Question: I want to introduce a new circle inside the yellow circle and nest more circles.
I tried to do it this way, but it just lets me make a circle the other keeps it compressed.
'''
<div>
<div class="wrapper">
<div class="circle-container">
<div class="circle" v-for="i in 30"></div>
</div>
</div>
<div class="wrapper2">
<div class="circle-container2">
<div class="circle2" v-for="i in 30"></div>
</div>
</div>
</div>
'''
'''
<div>
<div class="wrapper">
<div class="circle-container">
<div class="circle"></div>
<div class="circle"></div>
<div class="circle"></div>
</div>
</div>
<div class="wrapper2">
<div class="circle-container2">
<div class="circle"></div>
<div class="circle"></div>
<div class="circle"></div>
</div>
</div>
</div>
'''
I use scss.
'''
.wrapper2 {
display: flex;
width: 100%;
height: 500px
}
.circle-container2 {
margin: 8%;
position: relative;
width: 100%;
height: 100%;
}
.circle2 {
position: absolute;
top: 50%;
left: 46%;
width: 60px;
height: 60px;
border-radius: 50%;
opacity: 0.7;
background: red;
}
.wrapper {
display: flex;
width: 100%;
height: 500px
}
.circle-container {
margin: 8%;
position: relative;
width: 100%;
height: 100%;
}
.circle {
position: absolute;
top: 50%;
left: 46%;
width: 60px;
height: 60px;
border-radius: 40%;
opacity: 0.7;
background: #ffe63d;
}
@for $i from 1 through 30 {
.circle:nth-child(#{$i}) {
transform: rotate($i *12deg) translateX(480%);
@if $i == 1 or $i == 6 or $i == 11 or $i == 16 or $i == 21 or $i == 26 {
background: orange;
}
}
}
@for $j from 1 through 30 {
.circle2:nth-child(#{$j}) {
transform: rotate($j * 12 deg) translateX(480%);
@if $j == 1 or $j == 6 or $j == 11 or $j == 16 or $j == 21 or $j == 26 {
background: orange;
}
}
}
'''

I want to get something like that
<URL>
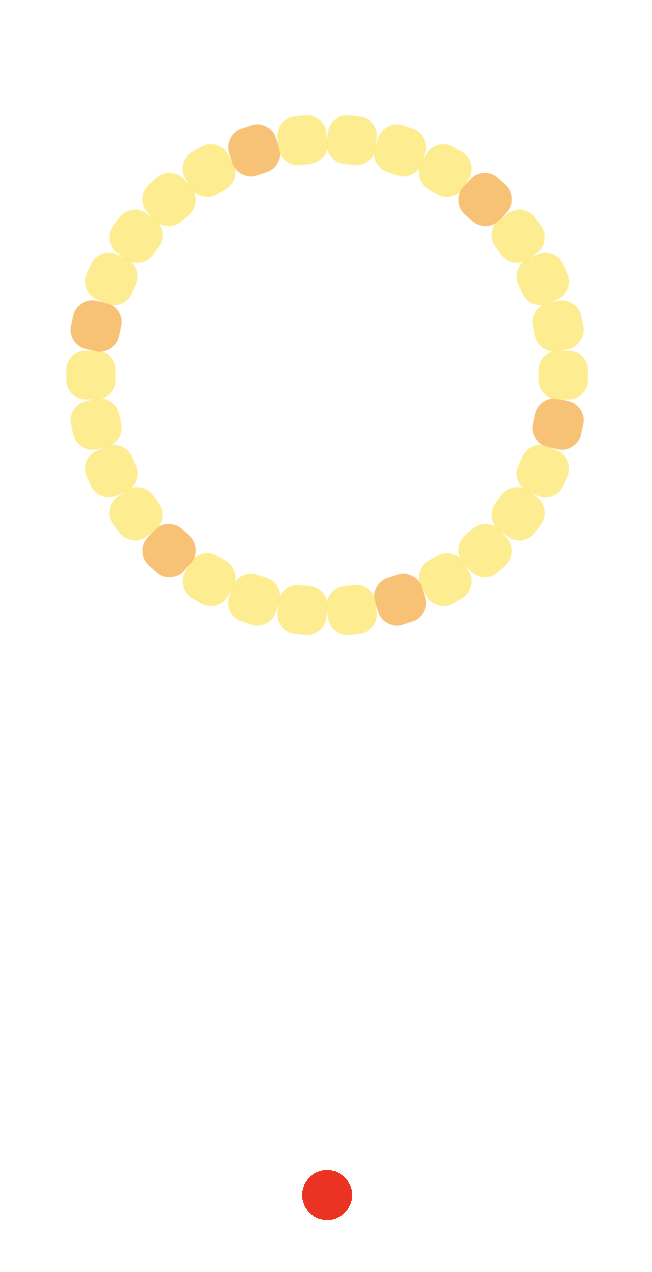
Answer: I figure that you don't have to create new wrapper, just create more '.circle' would be fine.
HTML:
'''
<div>
<div class="wrapper">
<div class="circle-container">
<div class="circle" v-for="i in 120"></div>
</div>
</div>
</div>
'''
SCSS:
'''
.wrapper {
display: flex;
width: 100%;
height: 500px
}
.circle-container {
margin: 8%;
position: relative;
width: 100%;
height: 100%;
}
.circle {
position: absolute;
top: 50%;
left: 46%;
width: 60px;
height: 60px;
border-radius: 40%;
opacity: 0.7;
background: #ffe63d;
&:nth-child(5n+1) {
background: orange;
}
}
@for $i from 1 through 120 {
.circle:nth-child(#{$i}) {
@if $i>90 {
transform: rotate($i*12deg) translateX(480%);
}
@elseif $i>60 {
transform: rotate($i*12deg) translateX(390%) scale(0.8);
}
@elseif $i>30 {
transform: rotate($i*12deg) translateX(315%) scale(0.7);
}
@else {
transform: rotate($i*12deg) translateX(252%) scale(0.55);
}
}
}
'''
Example in JSFiddle: <URL>